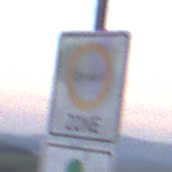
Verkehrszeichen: BeginnUmweltzone
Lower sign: FreistellungVomVerkehrsverbot3
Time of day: SunriseSunset
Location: Outdoor (Nature)
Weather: PartlyCloudy
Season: NotSpecified
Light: Natural